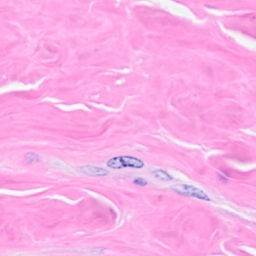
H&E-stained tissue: Breast